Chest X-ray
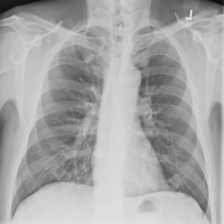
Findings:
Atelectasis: negative
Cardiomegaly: negative
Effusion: negative
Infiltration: negative
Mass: negative
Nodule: negative
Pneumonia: negative
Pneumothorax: negative
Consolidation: negative
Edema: negative
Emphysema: negative
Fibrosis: negative
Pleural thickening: negative
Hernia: negative